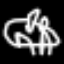
Label: frog